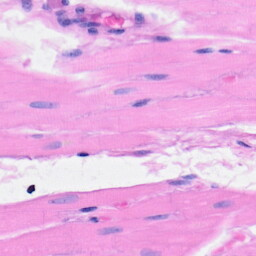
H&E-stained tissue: Heart